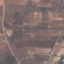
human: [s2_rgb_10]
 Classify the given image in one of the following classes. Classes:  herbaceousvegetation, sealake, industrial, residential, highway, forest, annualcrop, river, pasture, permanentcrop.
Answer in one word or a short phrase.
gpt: PermanentCrop